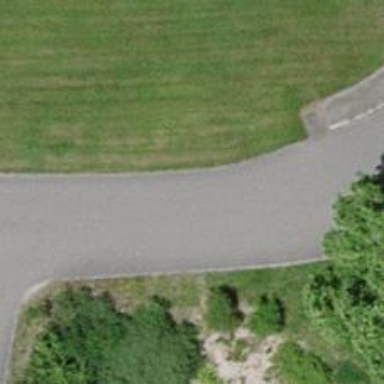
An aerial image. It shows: Unclassified road.